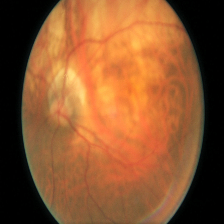
Diabetic retinopathy grade: Moderate